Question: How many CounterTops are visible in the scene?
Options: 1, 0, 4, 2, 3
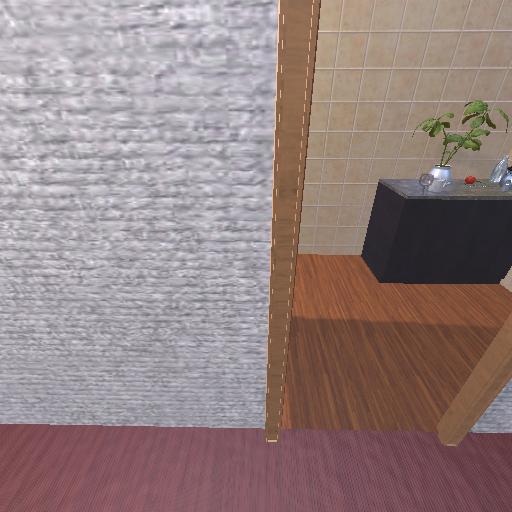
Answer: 1